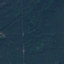
Label: Forest